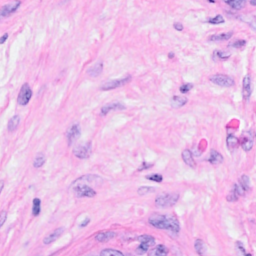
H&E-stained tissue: Breast